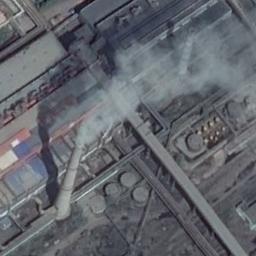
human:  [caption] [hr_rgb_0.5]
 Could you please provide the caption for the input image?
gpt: There is a round space next to this thermal power station .

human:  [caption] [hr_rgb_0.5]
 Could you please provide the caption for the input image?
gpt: In the thermal power plant there are workshops and machinery, two chimneys and one chimney emits smoke .

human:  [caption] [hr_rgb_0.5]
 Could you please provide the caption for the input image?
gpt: Many buildings of different shapes are next to the thermal power station .

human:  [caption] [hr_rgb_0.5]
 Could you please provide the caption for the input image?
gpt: The thermal power station is on the grass next to some buildings with white mist above .

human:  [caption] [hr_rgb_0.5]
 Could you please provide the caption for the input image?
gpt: There are some buildings and pipelines on the thermal power station .